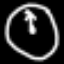
Label: clock